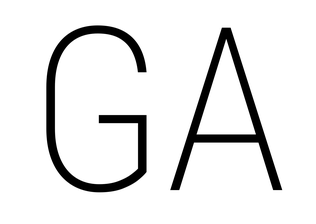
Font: Roboto_Condensed_ExtraLight